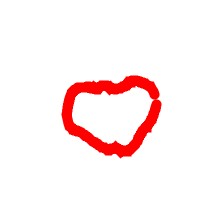
Shape: circle